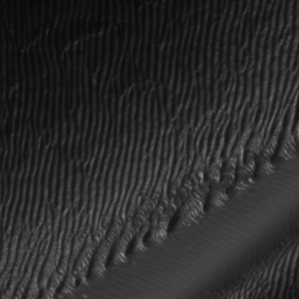
Label: frost